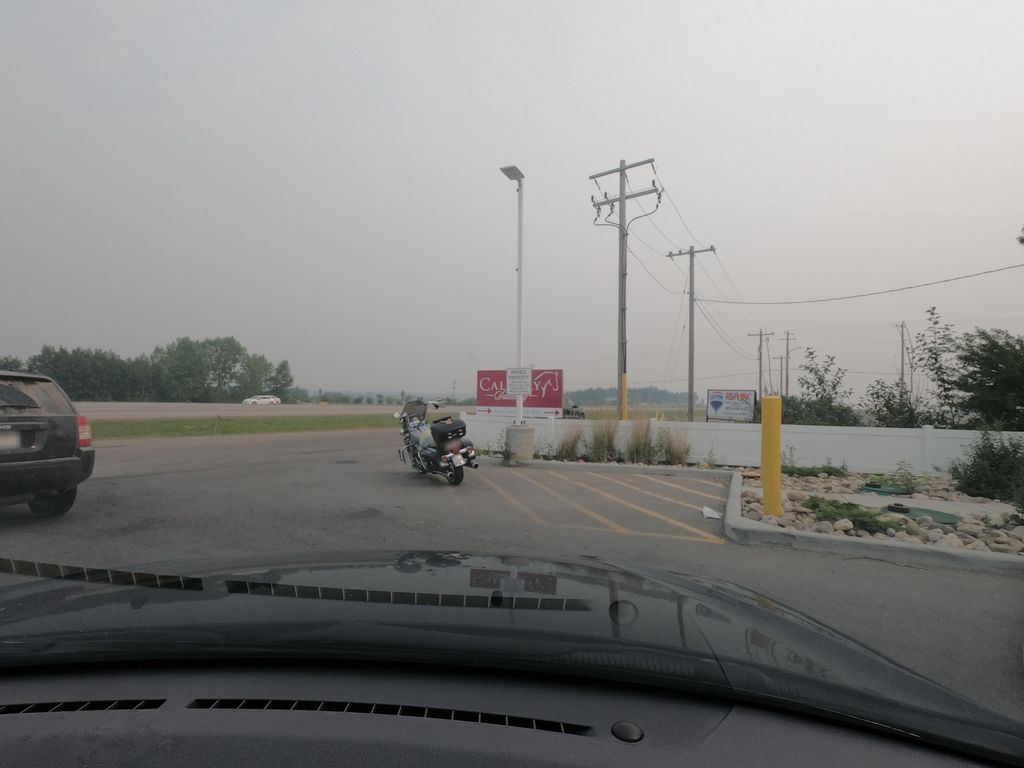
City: calgary